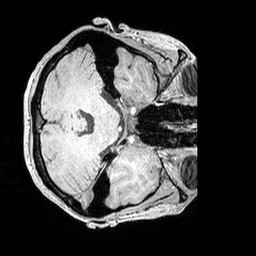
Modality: MP2RAGE
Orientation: axial
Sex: female
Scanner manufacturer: siemens
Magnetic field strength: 3 T
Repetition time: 5 s
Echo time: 0.00292 s